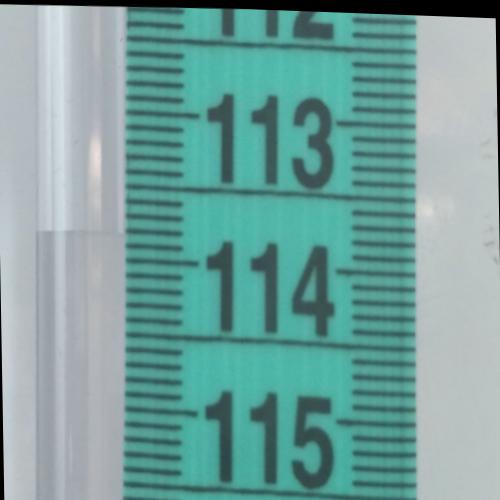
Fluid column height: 113.8 cm